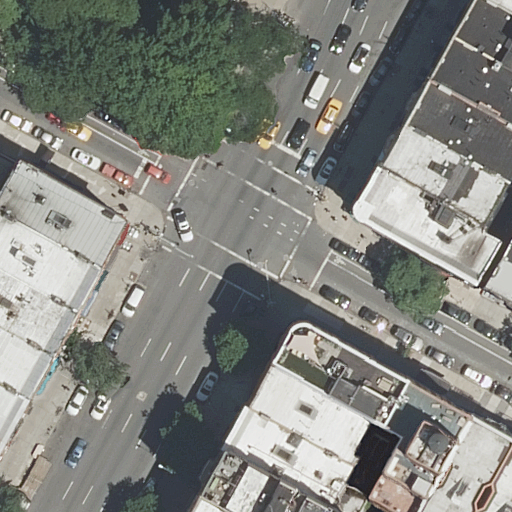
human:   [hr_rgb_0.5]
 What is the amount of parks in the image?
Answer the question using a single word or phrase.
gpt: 1

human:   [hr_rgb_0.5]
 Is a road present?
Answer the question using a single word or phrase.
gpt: yes

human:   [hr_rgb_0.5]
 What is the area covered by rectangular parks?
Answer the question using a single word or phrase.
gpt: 3m2

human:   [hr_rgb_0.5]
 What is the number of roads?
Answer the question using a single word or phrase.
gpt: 6

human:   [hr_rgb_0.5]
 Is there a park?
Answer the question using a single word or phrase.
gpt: yes

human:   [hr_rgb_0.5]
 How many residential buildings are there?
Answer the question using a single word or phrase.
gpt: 19

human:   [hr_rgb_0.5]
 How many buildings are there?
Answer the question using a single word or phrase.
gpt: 19

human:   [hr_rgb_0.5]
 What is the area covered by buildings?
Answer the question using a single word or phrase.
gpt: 3271m2

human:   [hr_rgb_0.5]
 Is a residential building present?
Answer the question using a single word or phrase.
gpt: yes

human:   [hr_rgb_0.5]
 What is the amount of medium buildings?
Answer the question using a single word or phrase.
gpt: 12

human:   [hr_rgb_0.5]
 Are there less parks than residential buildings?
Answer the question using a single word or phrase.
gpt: yes

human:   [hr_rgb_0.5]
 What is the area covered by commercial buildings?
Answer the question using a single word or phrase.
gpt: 0m2

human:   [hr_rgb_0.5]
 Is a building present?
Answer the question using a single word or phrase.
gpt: yes

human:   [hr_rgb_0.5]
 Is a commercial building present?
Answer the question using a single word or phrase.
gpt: no

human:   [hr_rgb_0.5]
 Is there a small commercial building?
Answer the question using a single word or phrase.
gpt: no

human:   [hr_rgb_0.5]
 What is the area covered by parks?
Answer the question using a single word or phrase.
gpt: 3m2

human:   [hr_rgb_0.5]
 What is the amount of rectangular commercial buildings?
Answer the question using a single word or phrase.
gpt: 0

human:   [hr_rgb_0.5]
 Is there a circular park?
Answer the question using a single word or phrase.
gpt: no

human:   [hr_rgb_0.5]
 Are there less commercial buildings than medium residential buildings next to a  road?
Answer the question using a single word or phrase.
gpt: yes

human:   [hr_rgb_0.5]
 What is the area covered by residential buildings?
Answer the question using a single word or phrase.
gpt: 3271m2

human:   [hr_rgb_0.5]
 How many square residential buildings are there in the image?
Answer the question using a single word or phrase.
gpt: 0

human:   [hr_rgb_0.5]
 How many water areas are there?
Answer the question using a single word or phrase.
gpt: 0

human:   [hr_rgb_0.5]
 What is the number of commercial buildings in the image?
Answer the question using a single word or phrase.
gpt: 0

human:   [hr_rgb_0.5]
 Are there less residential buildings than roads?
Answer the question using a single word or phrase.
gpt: no

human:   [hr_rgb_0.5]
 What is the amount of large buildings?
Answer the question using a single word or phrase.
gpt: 1

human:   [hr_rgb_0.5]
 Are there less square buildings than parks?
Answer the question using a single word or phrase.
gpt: yes

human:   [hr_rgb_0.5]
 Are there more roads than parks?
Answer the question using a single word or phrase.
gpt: yes

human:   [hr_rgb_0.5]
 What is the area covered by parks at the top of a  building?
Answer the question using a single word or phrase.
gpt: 3m2

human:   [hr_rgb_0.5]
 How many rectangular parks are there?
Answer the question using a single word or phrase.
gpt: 1

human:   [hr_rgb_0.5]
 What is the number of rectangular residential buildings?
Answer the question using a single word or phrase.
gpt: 13

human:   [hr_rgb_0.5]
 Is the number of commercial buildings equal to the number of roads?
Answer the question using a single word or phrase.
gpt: no

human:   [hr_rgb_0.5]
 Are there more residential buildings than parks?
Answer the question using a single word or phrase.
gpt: yes

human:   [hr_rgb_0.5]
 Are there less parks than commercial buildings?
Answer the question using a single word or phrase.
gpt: no

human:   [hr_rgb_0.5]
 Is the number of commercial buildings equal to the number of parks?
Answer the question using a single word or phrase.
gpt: no

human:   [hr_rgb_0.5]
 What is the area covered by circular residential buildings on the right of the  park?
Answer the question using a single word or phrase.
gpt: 0m2

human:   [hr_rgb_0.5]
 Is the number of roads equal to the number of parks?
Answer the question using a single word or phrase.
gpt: no

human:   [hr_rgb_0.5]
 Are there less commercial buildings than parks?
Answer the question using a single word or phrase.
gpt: yes

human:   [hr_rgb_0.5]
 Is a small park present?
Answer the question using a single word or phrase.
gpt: yes

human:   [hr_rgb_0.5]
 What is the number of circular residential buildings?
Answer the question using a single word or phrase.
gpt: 0

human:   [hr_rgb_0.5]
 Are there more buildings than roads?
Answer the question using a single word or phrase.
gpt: yes

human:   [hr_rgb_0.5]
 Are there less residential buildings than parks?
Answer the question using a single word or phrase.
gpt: no

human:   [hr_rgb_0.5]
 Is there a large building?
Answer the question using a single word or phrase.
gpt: yes

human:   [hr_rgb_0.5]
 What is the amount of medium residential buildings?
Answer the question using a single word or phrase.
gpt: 12

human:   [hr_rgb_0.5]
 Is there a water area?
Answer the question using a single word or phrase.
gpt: no

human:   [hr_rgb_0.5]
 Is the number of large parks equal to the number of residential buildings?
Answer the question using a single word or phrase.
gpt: no

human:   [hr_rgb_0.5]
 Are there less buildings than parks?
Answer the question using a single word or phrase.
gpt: no

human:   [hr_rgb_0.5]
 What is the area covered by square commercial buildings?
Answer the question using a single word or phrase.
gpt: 0m2

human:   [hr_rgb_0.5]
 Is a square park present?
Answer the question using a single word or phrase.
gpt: no

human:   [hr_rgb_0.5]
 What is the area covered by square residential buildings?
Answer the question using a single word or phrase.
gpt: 0m2

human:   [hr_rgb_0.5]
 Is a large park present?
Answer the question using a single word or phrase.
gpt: no

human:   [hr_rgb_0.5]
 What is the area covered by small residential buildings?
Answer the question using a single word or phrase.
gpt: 158m2

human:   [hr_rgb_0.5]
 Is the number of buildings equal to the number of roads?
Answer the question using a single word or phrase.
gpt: no

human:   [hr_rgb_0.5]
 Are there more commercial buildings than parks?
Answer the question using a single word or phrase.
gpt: no

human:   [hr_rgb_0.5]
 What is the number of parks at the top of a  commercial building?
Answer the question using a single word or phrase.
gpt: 0

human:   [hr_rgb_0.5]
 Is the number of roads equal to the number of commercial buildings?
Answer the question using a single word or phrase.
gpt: no

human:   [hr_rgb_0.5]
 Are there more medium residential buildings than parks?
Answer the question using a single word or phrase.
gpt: yes

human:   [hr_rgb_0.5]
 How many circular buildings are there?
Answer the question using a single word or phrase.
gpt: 0

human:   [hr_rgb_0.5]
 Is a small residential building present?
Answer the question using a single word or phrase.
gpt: yes

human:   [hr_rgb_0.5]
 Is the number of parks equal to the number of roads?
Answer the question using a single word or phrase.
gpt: no

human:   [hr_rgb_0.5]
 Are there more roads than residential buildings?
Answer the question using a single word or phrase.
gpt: no

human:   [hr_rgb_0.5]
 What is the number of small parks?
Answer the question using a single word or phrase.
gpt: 1

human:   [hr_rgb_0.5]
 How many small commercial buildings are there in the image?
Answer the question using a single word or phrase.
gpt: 0

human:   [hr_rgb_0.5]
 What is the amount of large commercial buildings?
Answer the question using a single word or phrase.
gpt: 0

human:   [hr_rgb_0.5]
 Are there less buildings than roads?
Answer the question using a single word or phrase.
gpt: no